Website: walmart
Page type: billing-address
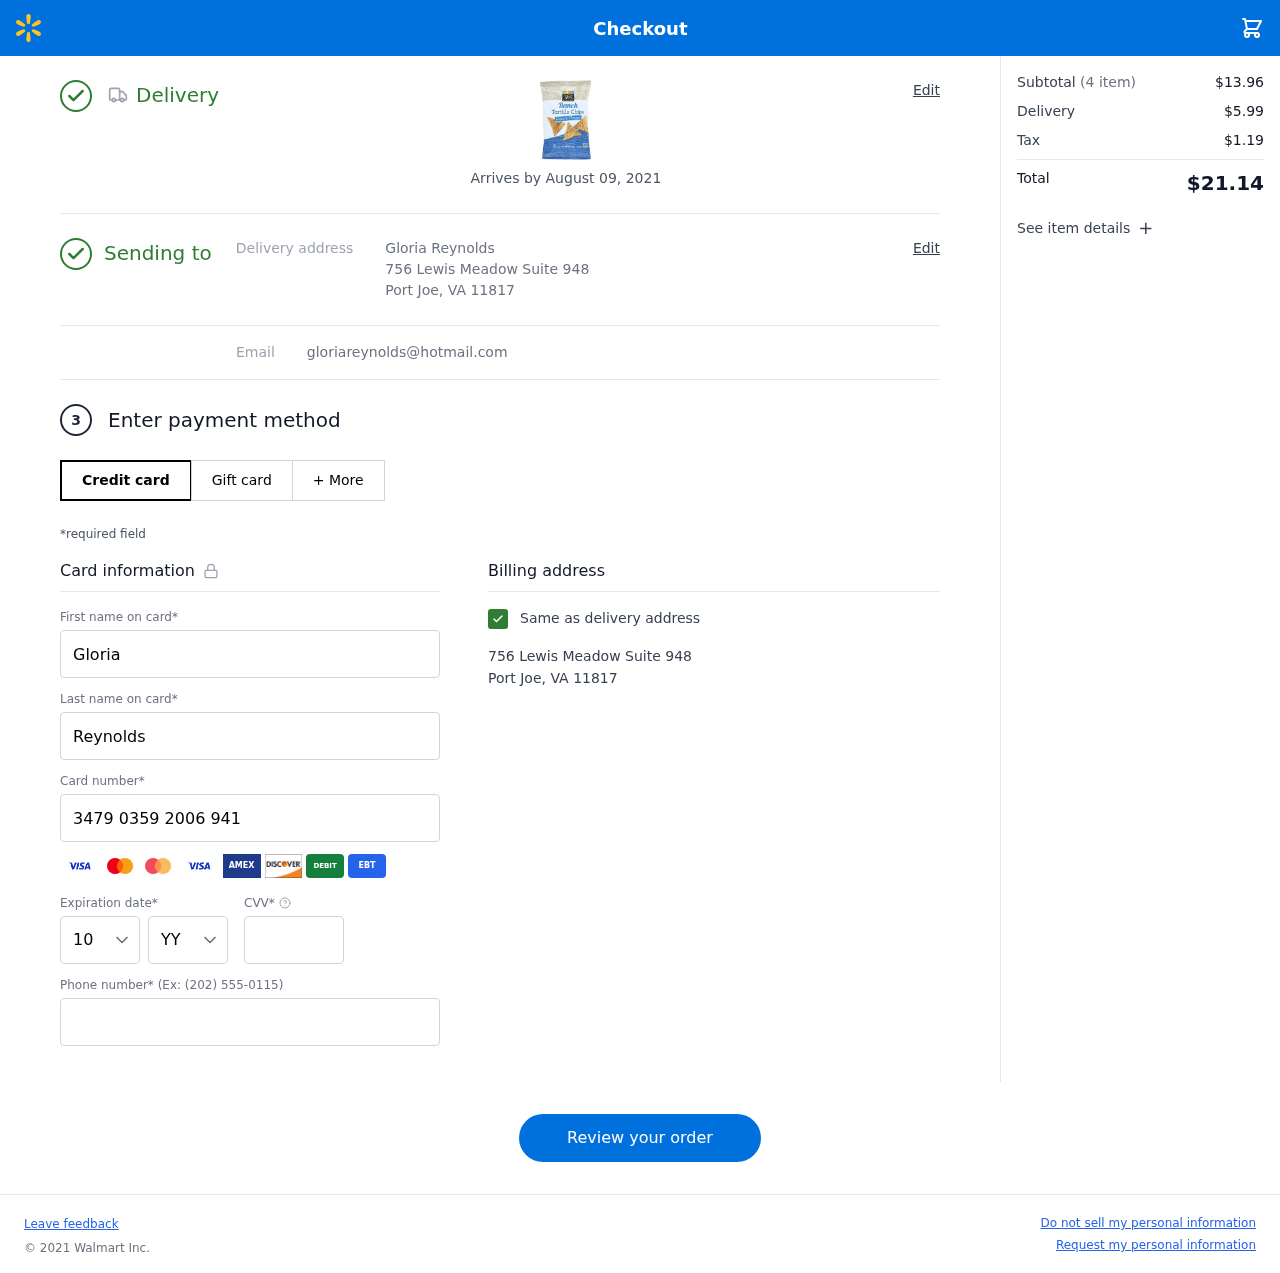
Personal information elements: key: PII_CARD_CVV
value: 1082
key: PII_CARD_EXPIRY_MONTH
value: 10
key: PII_CARD_EXPIRY_YEAR
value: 30
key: PII_CARD_NUMBER
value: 3479 0359 2006 941
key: PII_EMAIL
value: gloriareynolds@hotmail.com
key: PII_FIRSTNAME
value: Gloria
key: PII_FULLNAME
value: Gloria Reynolds
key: PII_LASTNAME
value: Reynolds
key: PII_PHONE
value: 2404789156
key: PII_STREET
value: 756 Lewis Meadow Suite 948
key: PII_CITY_STATE_ZIP
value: Port Joe, VA 11817
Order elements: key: ORDER_DELIVERY_DATE
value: Arrives by August 09, 2021
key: ORDER_NUM_ITEMS
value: (4 item)
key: ORDER_SUBTOTAL
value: $13.96
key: ORDER_SHIPPING_COST
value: $5.99
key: ORDER_TAX
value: $1.19
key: ORDER_TOTAL
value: $21.14